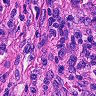
Metastatic tissue present: no